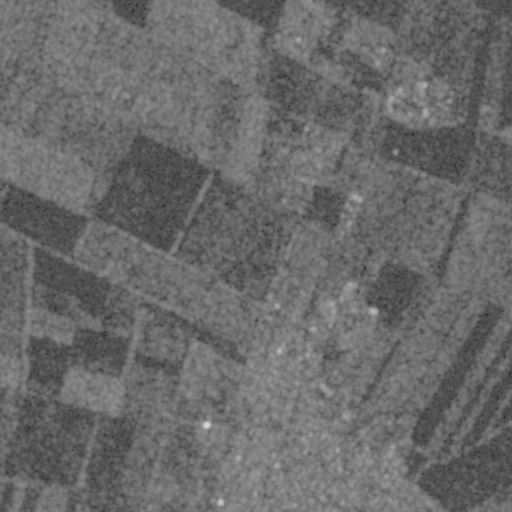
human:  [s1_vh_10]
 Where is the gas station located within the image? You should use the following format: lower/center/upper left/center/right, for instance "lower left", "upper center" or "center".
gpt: The gas station is located in the center of the image.
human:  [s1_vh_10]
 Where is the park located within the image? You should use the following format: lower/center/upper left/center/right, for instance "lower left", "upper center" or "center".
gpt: The park is located in the lower center of the image.
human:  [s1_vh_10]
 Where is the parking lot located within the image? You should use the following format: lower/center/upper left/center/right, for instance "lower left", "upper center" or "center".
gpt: The parking lot is located in the center of the image.
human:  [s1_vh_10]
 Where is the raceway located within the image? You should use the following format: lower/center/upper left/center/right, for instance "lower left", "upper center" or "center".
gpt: The raceway is located in the lower left of the image.
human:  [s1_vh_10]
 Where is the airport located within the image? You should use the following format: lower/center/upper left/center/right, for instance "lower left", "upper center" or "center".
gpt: There is no airport in the image.

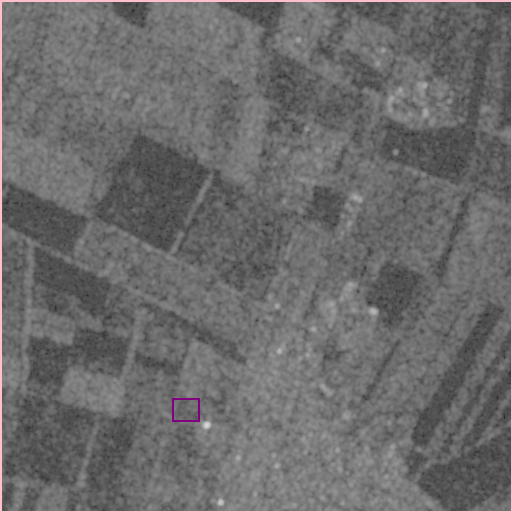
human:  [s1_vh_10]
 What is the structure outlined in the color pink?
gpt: The structure outlined in pink is a crop field.
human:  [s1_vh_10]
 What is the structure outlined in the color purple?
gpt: The structure outlined in purple is a park.
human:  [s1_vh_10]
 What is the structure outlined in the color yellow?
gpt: There is no yellow outline.